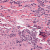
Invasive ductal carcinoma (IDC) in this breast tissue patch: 1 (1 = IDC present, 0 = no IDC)